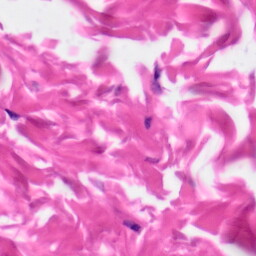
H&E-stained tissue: Skin